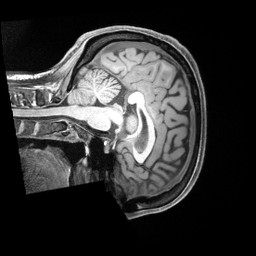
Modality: T1w
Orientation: sagittal
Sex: female
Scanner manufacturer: siemens
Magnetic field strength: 3 T
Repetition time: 2.4 s
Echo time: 0.00225 s